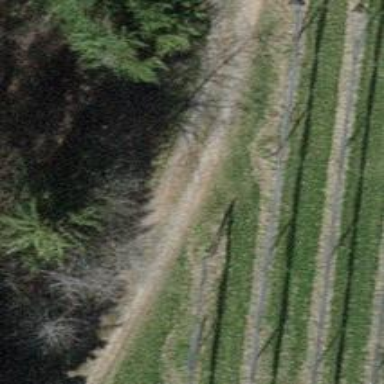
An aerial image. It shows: Pebblestone track with grade3 tracktype.